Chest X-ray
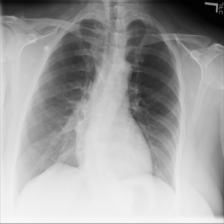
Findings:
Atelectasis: negative
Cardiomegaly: negative
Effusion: negative
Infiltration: negative
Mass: negative
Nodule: negative
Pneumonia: negative
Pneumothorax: negative
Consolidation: negative
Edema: negative
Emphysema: negative
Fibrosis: negative
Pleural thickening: negative
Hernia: negative